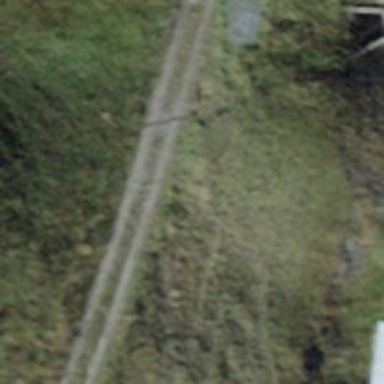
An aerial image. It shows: Compacted grade3 track.